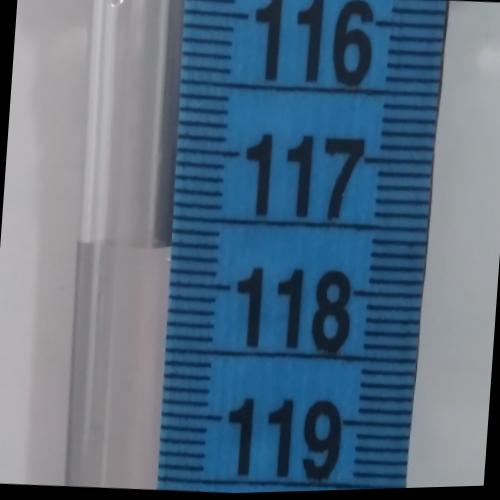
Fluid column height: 117.7 cm